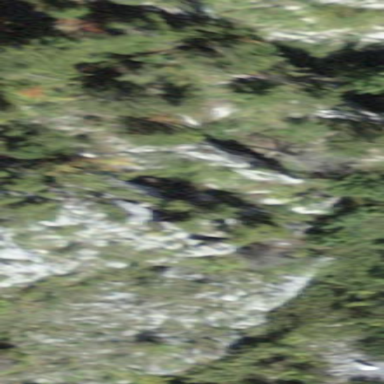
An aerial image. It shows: Landscape dominated by bare rock.